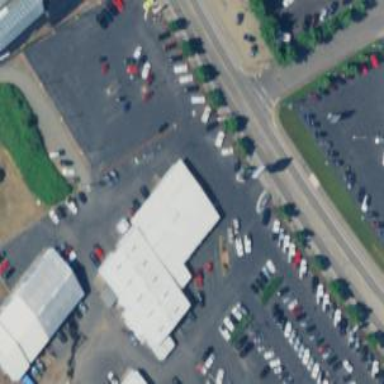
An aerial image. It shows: Car shop building.